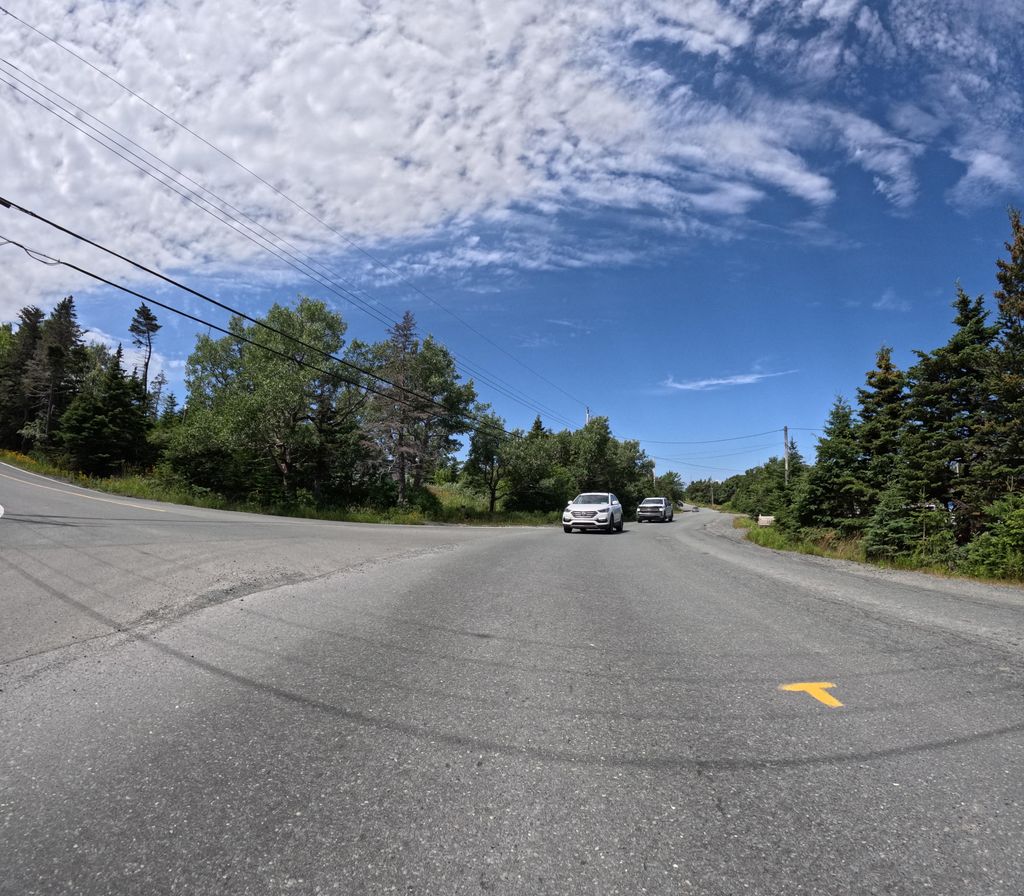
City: st_johns